Question: Flurry recommends calling its onStartSession method from onStart. In my implementation I need to call it from onCreate due to dependencies on other services. Is it possible to call it from both onCreate and onRestart to cover all activity lifecycle cases. (I am referring to this lifecycle
Thanks
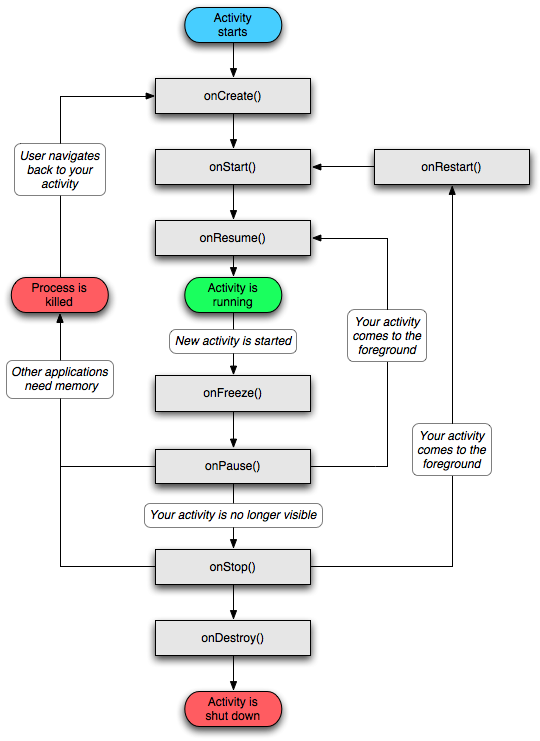
Answer: According to their documentation, 'onStartSession' will "start or continue a Flurry session" :
<URL>
in other words, you should be able to call it as often as you like (onCreate, onStart, onResume, onRestart... put it in all of them if you like).